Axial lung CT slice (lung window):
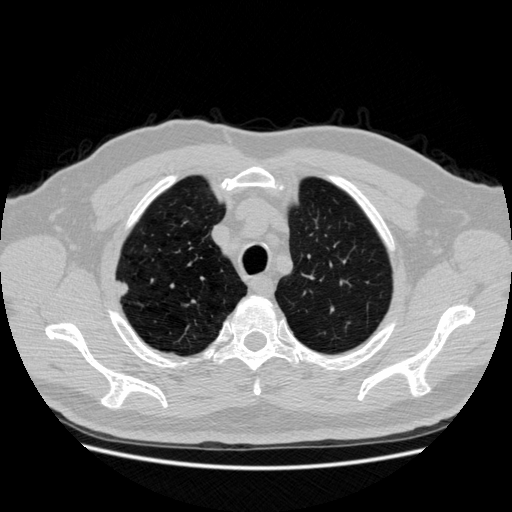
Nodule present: yes
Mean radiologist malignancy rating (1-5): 3.75